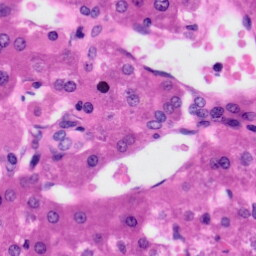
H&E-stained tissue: Liver